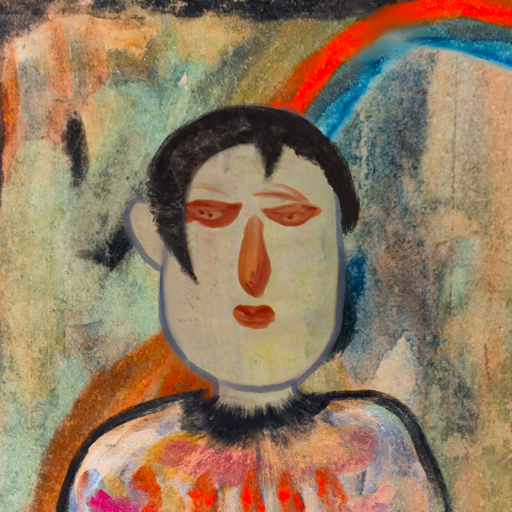
Background: Childish, Head And Neck Front: Hill_Girl, Face Front: Pious_Lady, Bust: Childish, Hair Front: Roy_Bahadur, Head Accessory: Blank, Second Necklace: Blank, Necklace: Blank, Baby: Blank